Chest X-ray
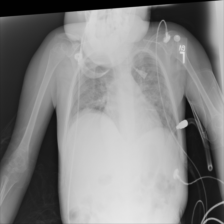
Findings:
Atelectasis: negative
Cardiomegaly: negative
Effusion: negative
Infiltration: positive
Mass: negative
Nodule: negative
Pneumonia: negative
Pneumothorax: negative
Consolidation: negative
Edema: negative
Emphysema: negative
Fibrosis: negative
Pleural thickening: negative
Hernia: negative